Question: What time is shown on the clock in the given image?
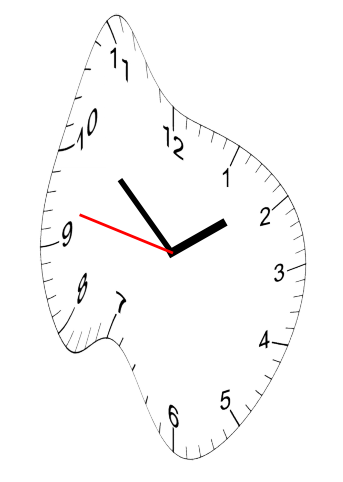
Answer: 01:51:47